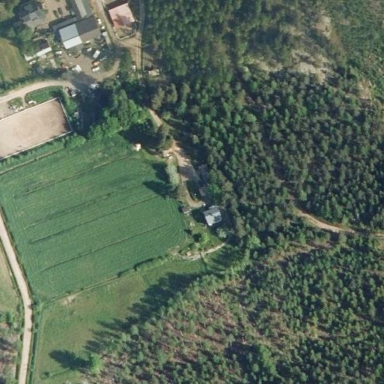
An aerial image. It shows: Farmyard area.